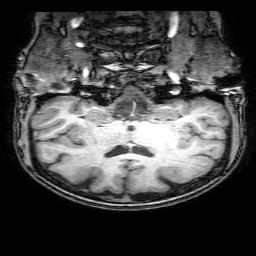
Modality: T1w
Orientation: sagittal
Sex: female
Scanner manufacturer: philips
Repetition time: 0.008055 s
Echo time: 0.00368 s